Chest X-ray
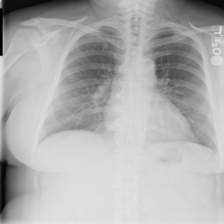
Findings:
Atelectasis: negative
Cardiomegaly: negative
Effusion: negative
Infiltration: negative
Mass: negative
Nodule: negative
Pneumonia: negative
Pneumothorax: negative
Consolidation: negative
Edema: negative
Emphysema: negative
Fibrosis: negative
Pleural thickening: negative
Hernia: negative